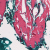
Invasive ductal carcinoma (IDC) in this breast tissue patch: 0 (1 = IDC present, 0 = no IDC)